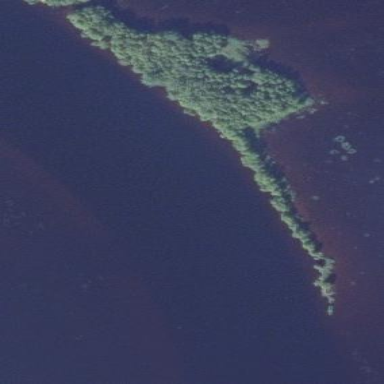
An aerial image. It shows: Islet.